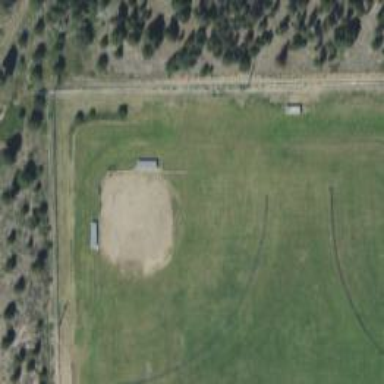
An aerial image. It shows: Baseball pitch for leisure and sports activities.